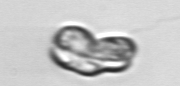
Label: Karenia